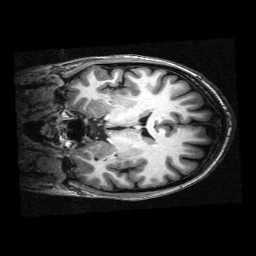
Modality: T1w
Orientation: coronal
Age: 24
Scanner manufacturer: siemens
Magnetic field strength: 3 T
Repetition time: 2.3 s
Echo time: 0.00336 s